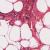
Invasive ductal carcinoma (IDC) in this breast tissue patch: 0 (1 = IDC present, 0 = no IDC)